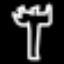
Label: fork